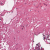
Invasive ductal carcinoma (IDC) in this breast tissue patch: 0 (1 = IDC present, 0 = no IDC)